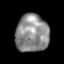
Tissue: lung
Cell type: Others
Senescence score: 0.2262
Nuclear area (px): 1217
Mean DAPI intensity: 140.883